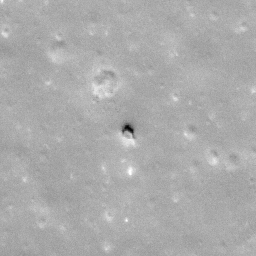
Pit: Kepler 2
Host crater: Kepler
Host type: impact_melt
Lunar coordinates: latitude 8.272, longitude 322.025